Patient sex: M
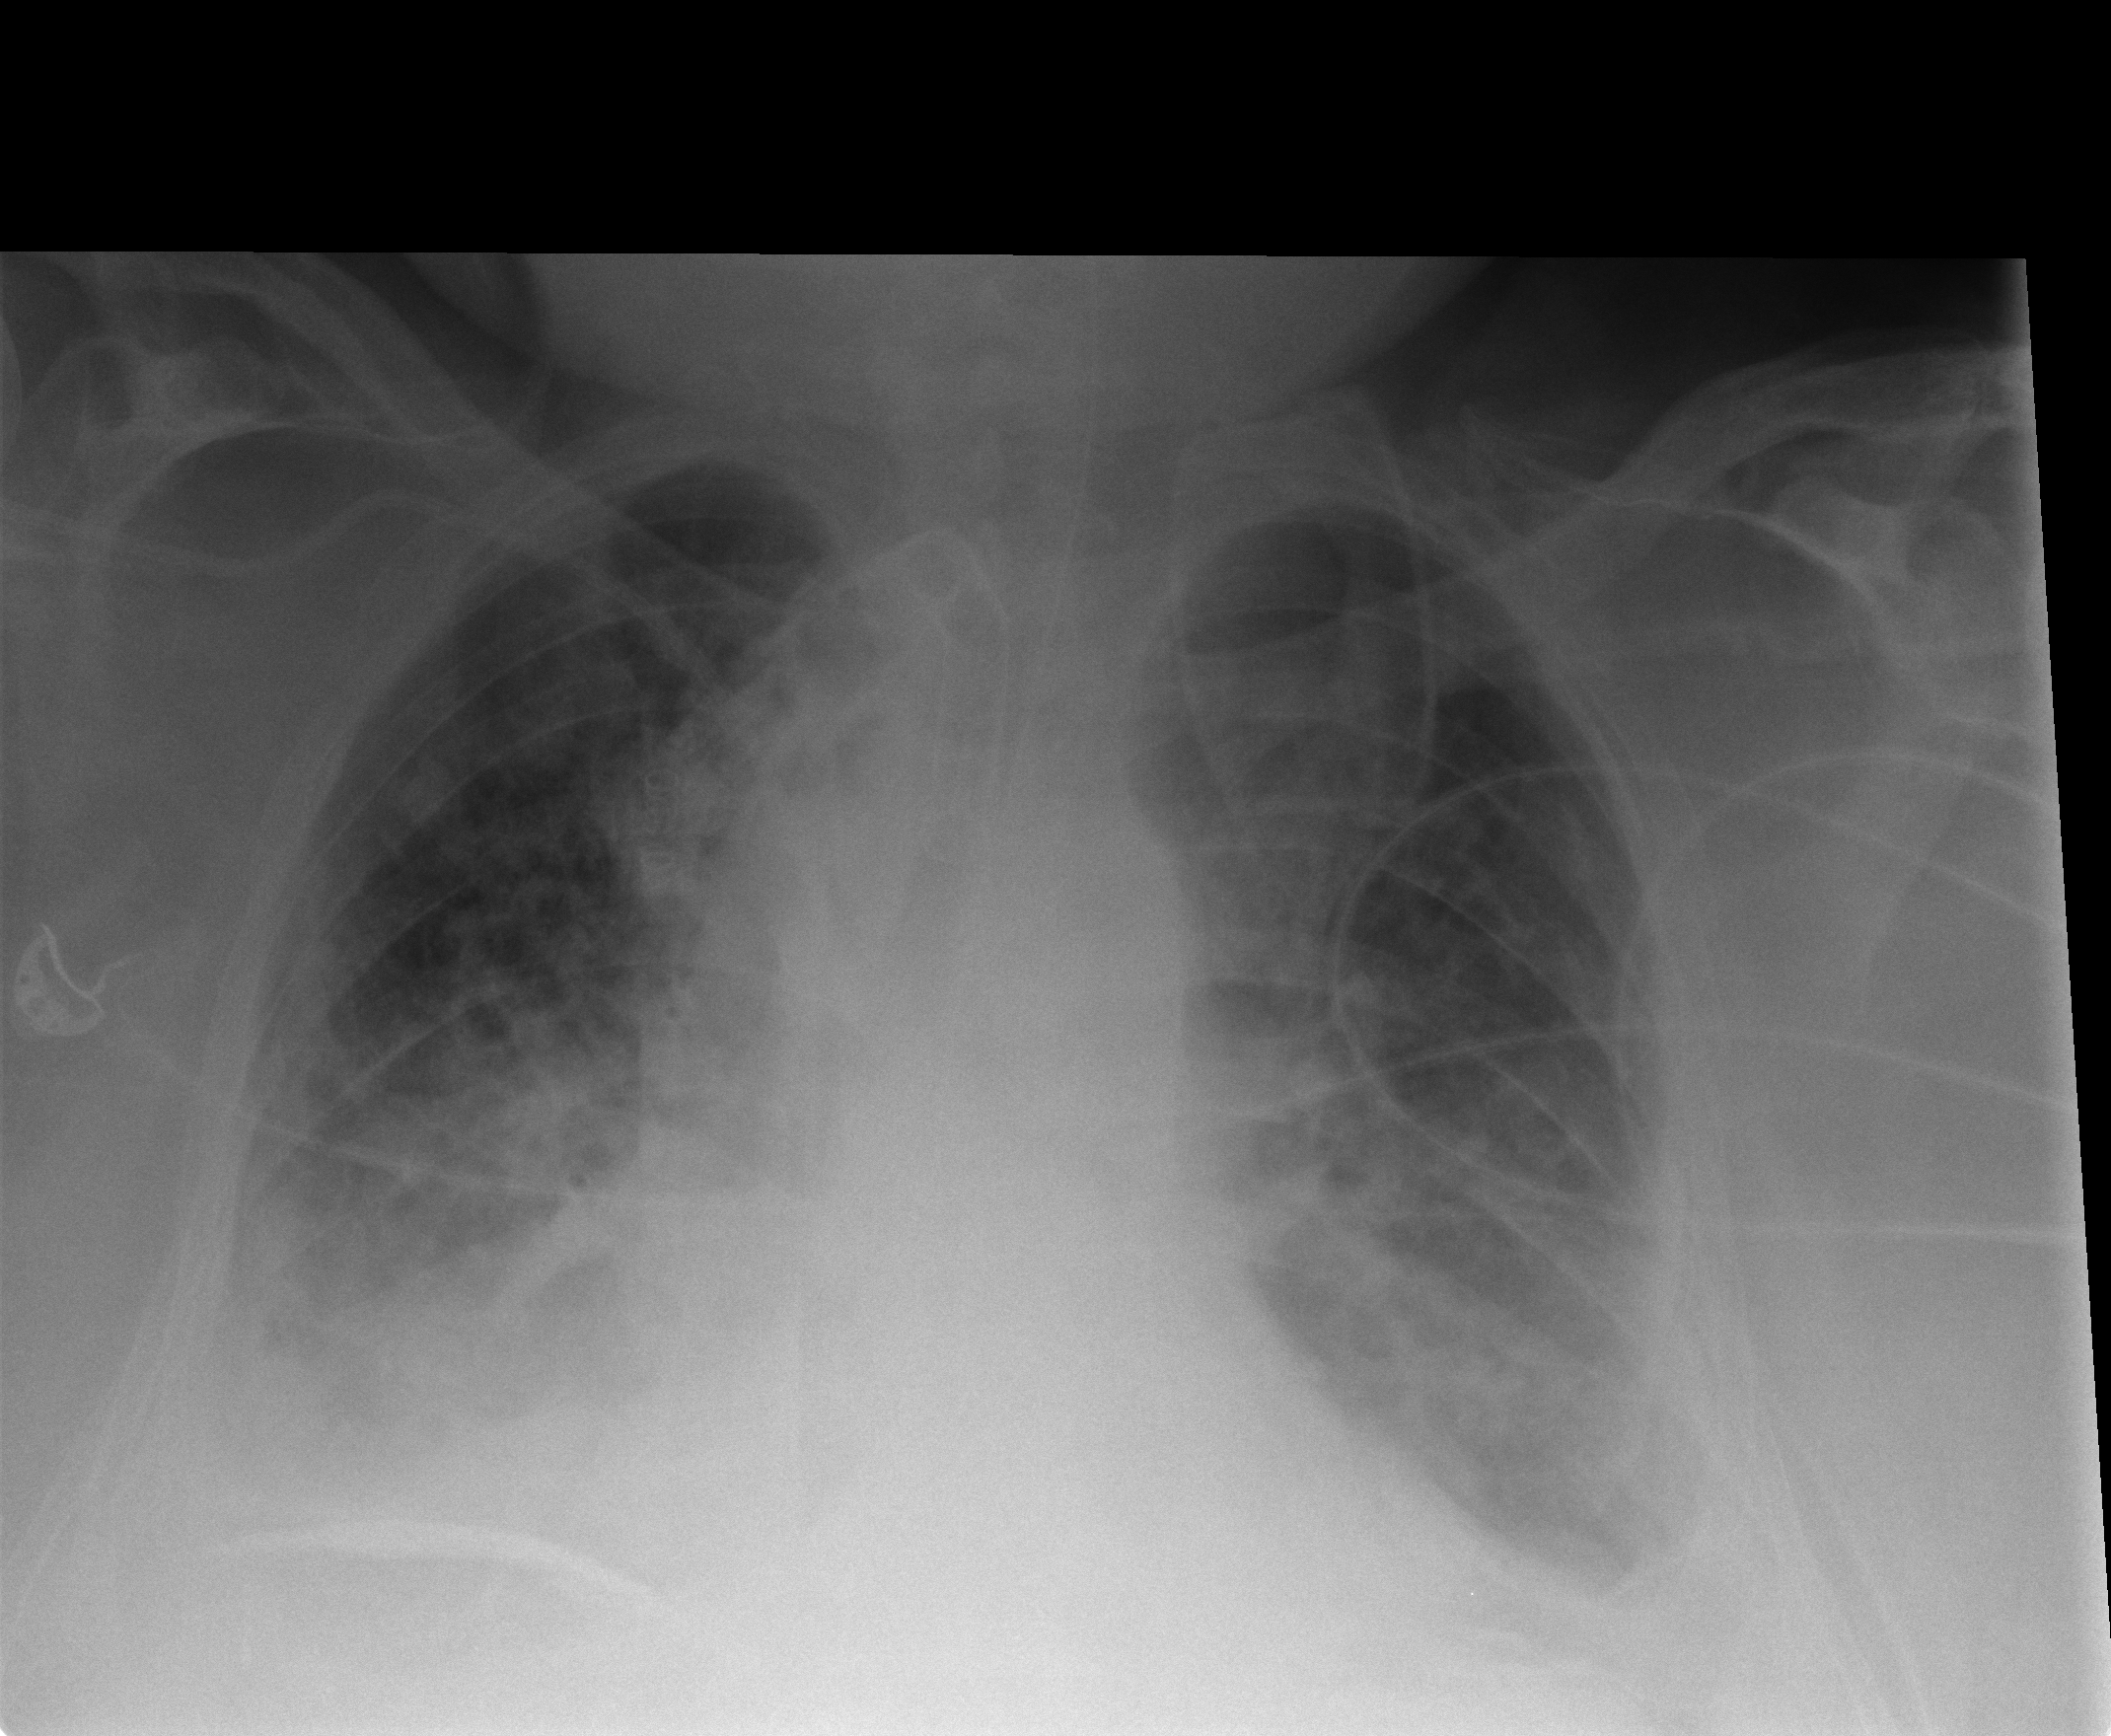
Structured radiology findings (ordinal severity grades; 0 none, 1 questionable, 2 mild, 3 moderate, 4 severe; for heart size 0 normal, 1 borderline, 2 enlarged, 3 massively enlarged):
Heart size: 2
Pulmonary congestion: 3
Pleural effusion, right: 2
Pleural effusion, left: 2
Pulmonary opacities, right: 3
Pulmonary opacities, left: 2
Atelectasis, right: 3
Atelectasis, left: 3